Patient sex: M
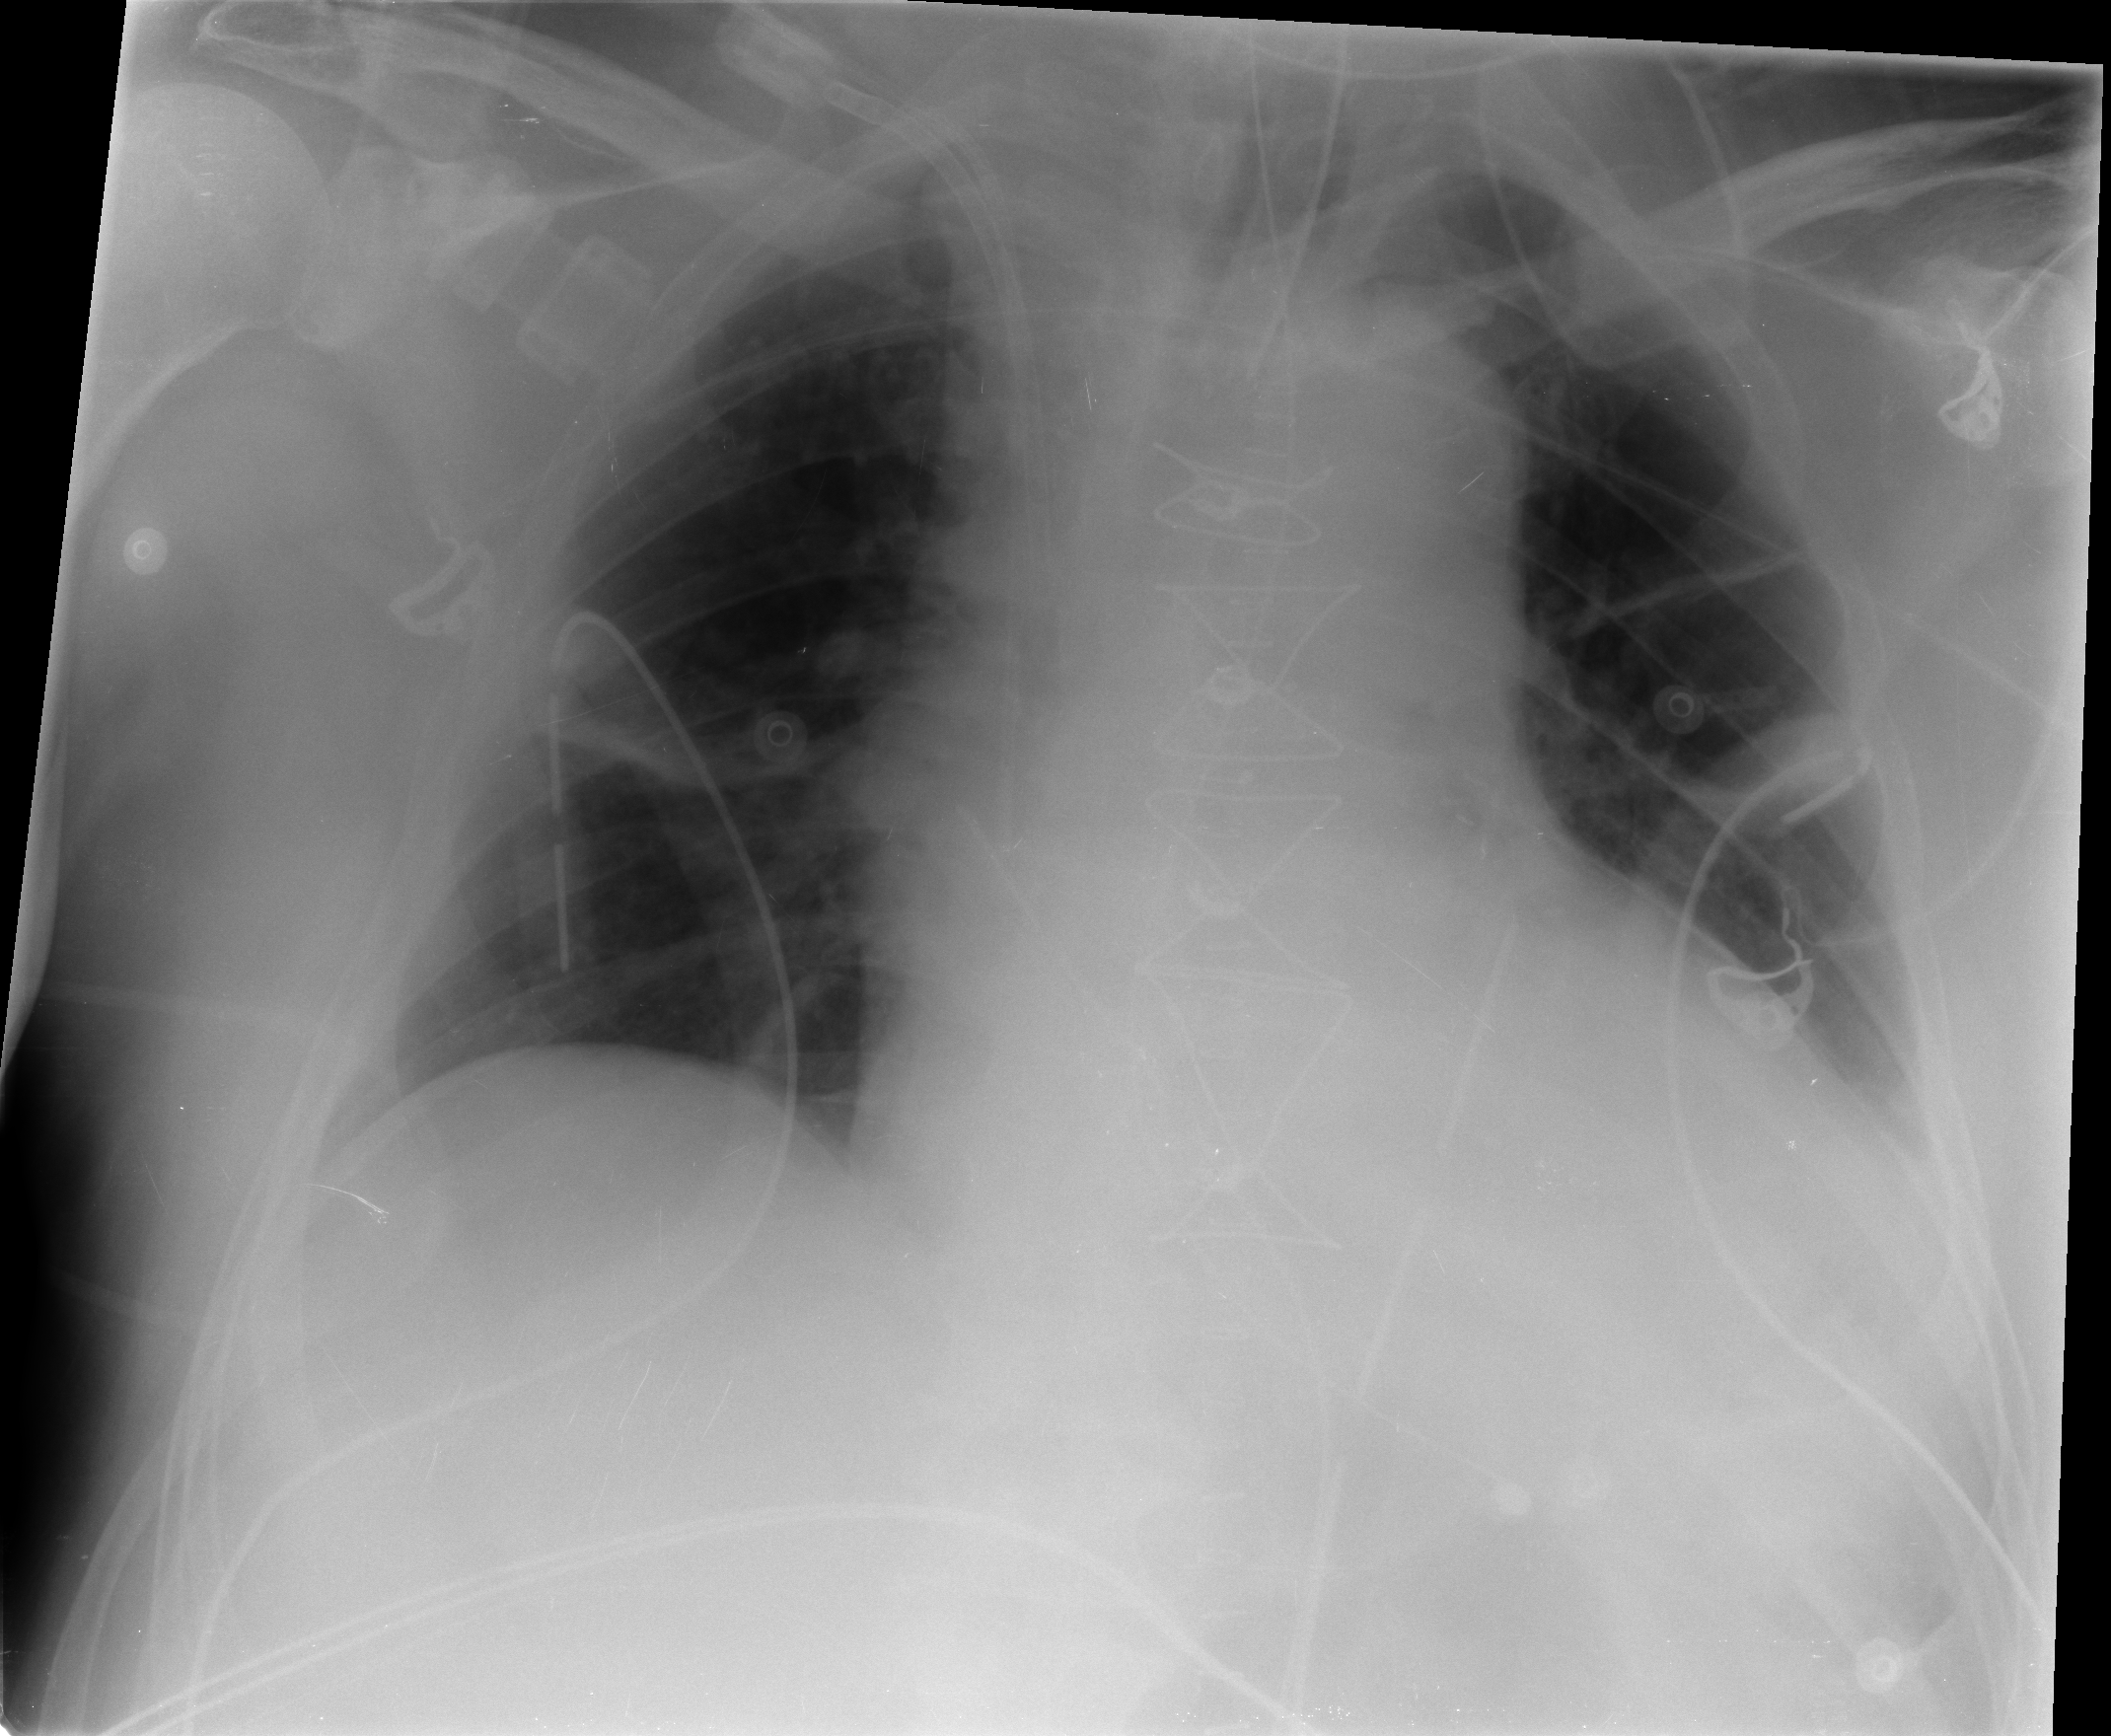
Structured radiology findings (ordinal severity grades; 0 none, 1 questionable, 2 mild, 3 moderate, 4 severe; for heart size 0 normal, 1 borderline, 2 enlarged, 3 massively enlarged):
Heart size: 3
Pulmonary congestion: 1
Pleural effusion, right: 0
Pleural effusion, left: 2
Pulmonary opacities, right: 0
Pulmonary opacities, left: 0
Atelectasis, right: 0
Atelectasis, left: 2